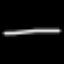
Label: line